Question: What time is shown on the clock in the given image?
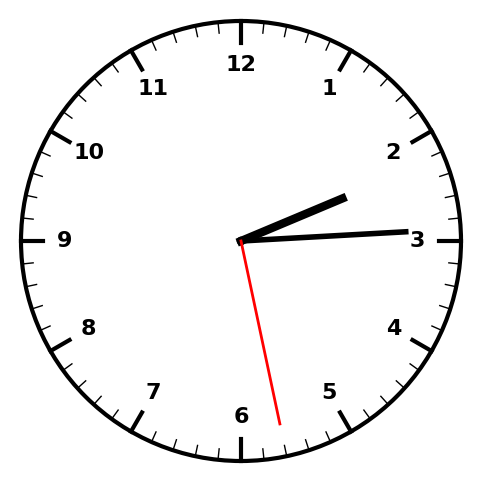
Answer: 02:14:28